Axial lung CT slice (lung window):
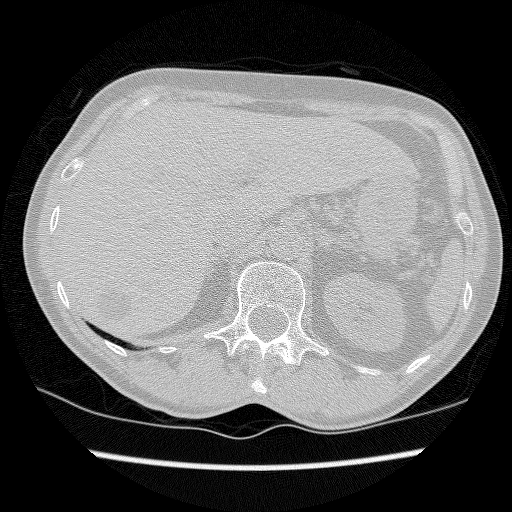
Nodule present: no